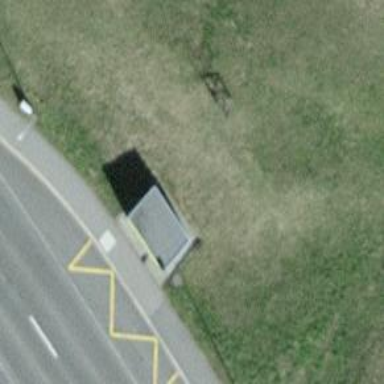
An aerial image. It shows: Bus stop with sheltered platform for public transport.